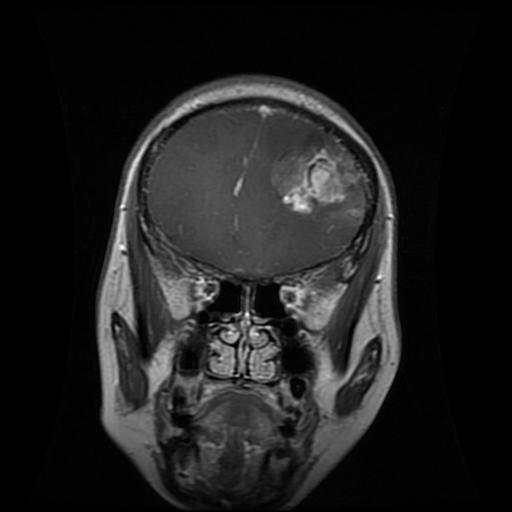
Label: glioma